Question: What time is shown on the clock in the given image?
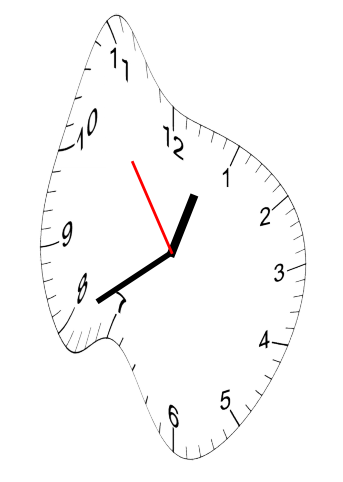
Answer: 12:39:54